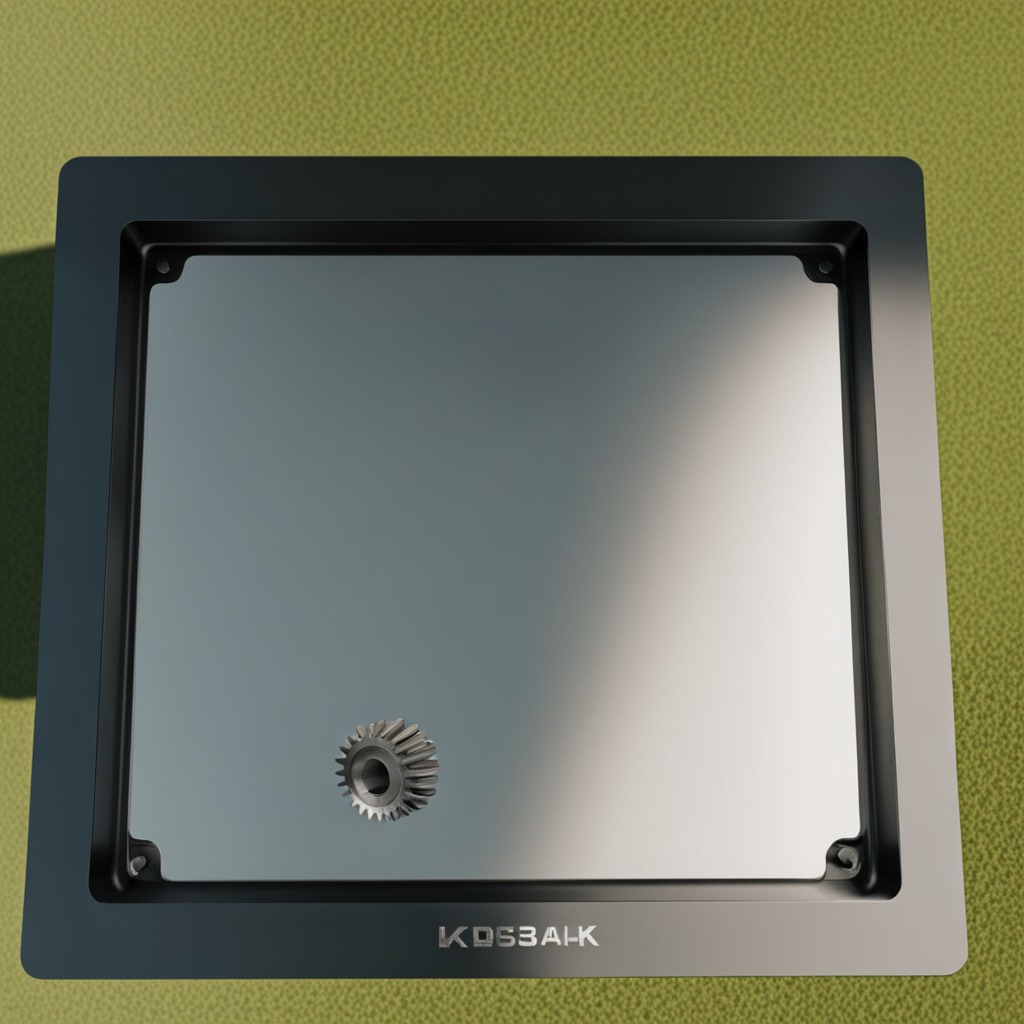
A steel gear with teeth lies on the textured surface of the utility table.